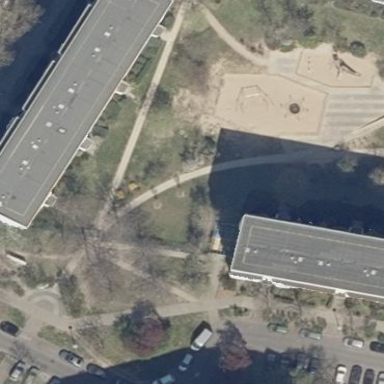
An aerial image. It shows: Building with apartments and flat roof.